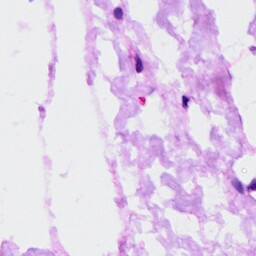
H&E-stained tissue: Ovarian